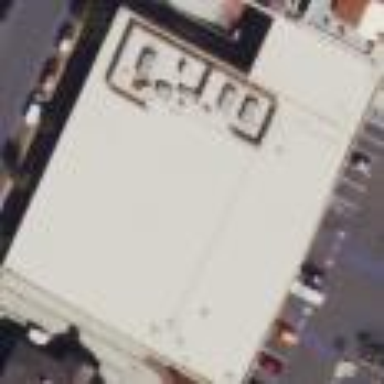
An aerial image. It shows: Supermarket building.